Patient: sex M, age 57
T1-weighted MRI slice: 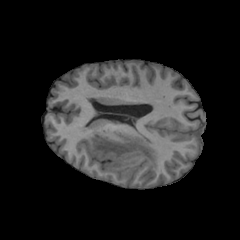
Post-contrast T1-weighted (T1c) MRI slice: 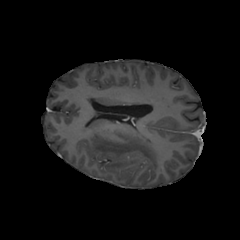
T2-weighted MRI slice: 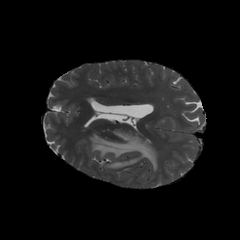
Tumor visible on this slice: yes
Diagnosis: Glioblastoma, IDH-wildtype
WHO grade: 4